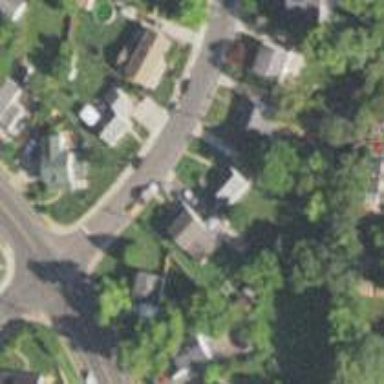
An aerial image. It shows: Residential road with asphalt surface. There is sidewalk on the left side.